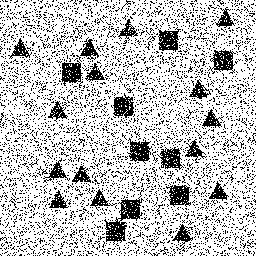
Squares: 9
Triangles: 15
Stars: 0
Total shapes: 24